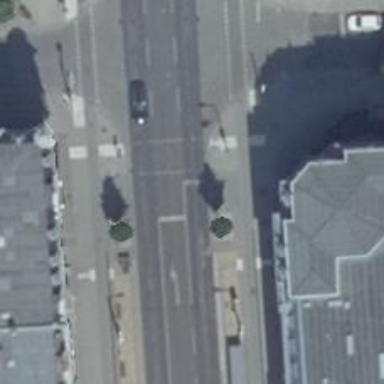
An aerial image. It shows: Tram stop position for public transport.